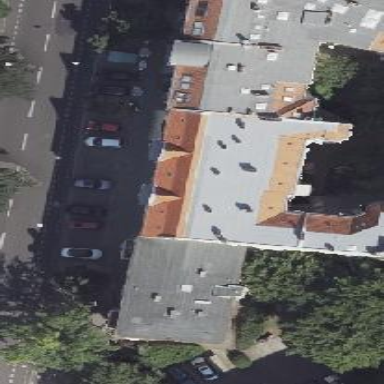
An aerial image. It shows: Apartment building with double saltbox roof shape.